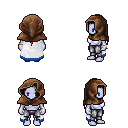
a pixel art fantasy rpg character, female body template, dark elf, purple skin, white trimmed cape, metal pants, ruby red ponytail hairstyle, cloth hood, bracelets, four views (front, back, left, right), 2x2 character sprite sheet, small pixel art, hard edges, no anti-aliasing